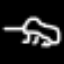
Label: frog